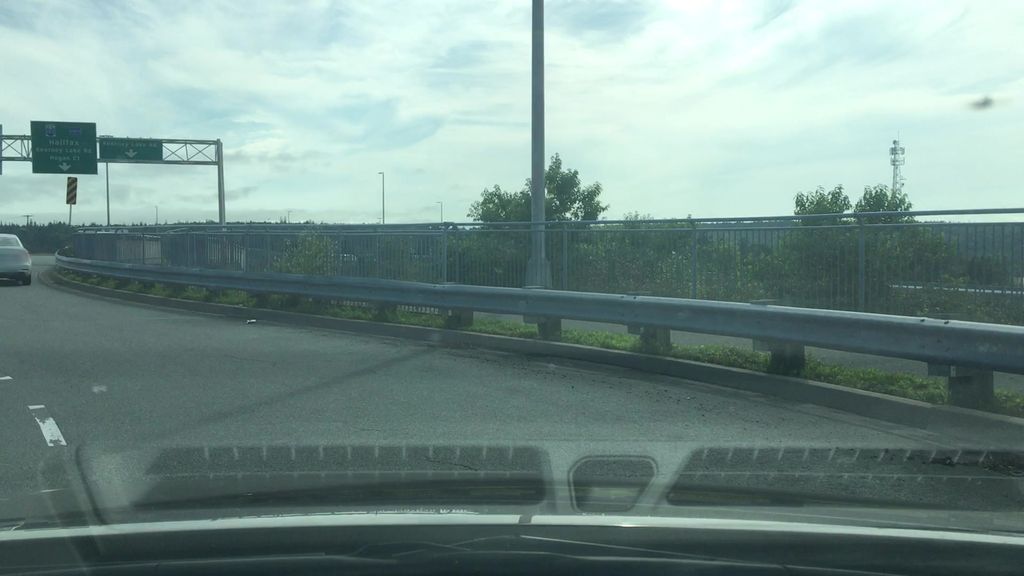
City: halifax